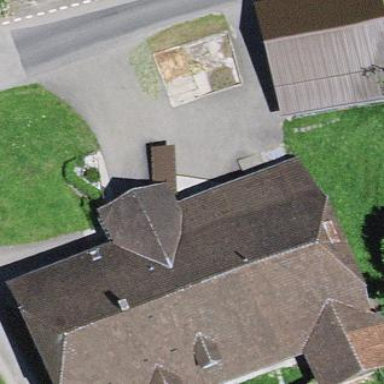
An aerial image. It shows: Farm building.